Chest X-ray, AP view. Patient: 20 years old, sex M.
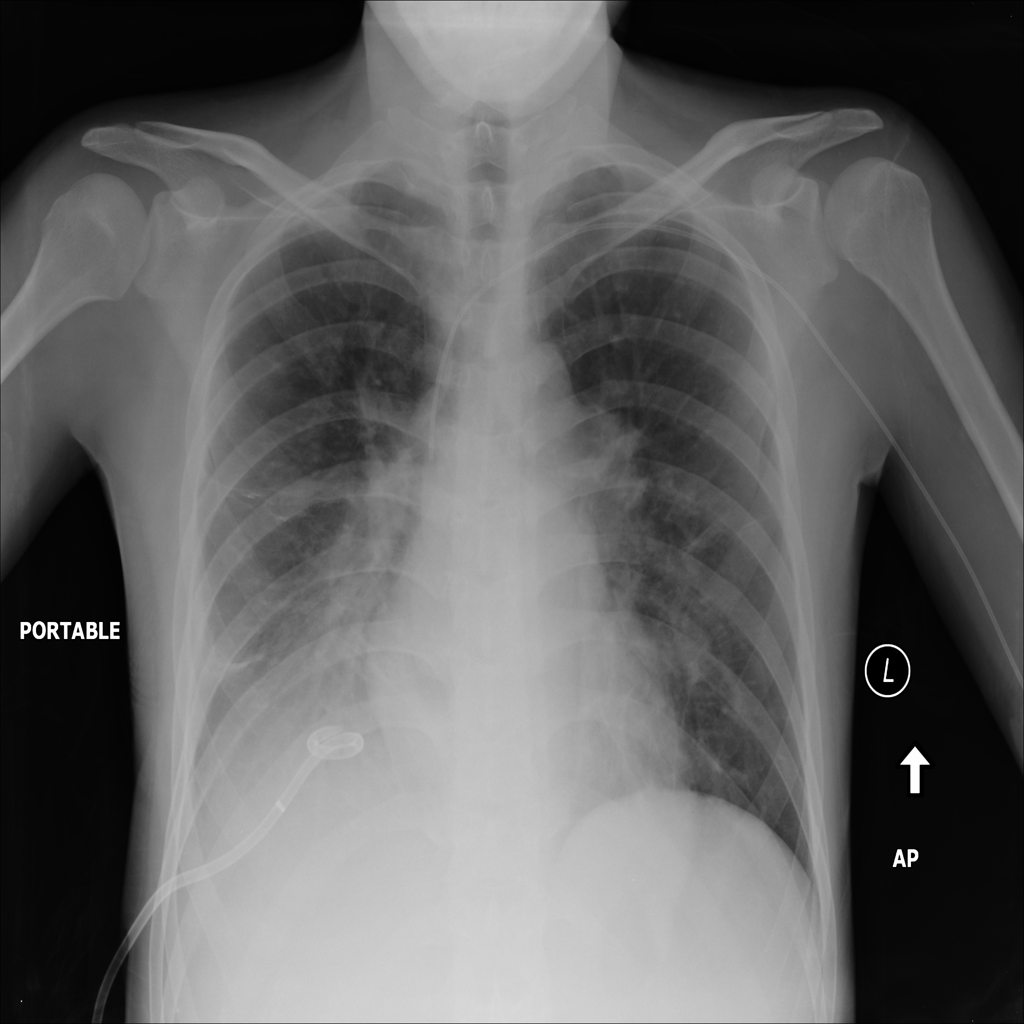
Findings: Infiltration